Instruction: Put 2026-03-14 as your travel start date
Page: home
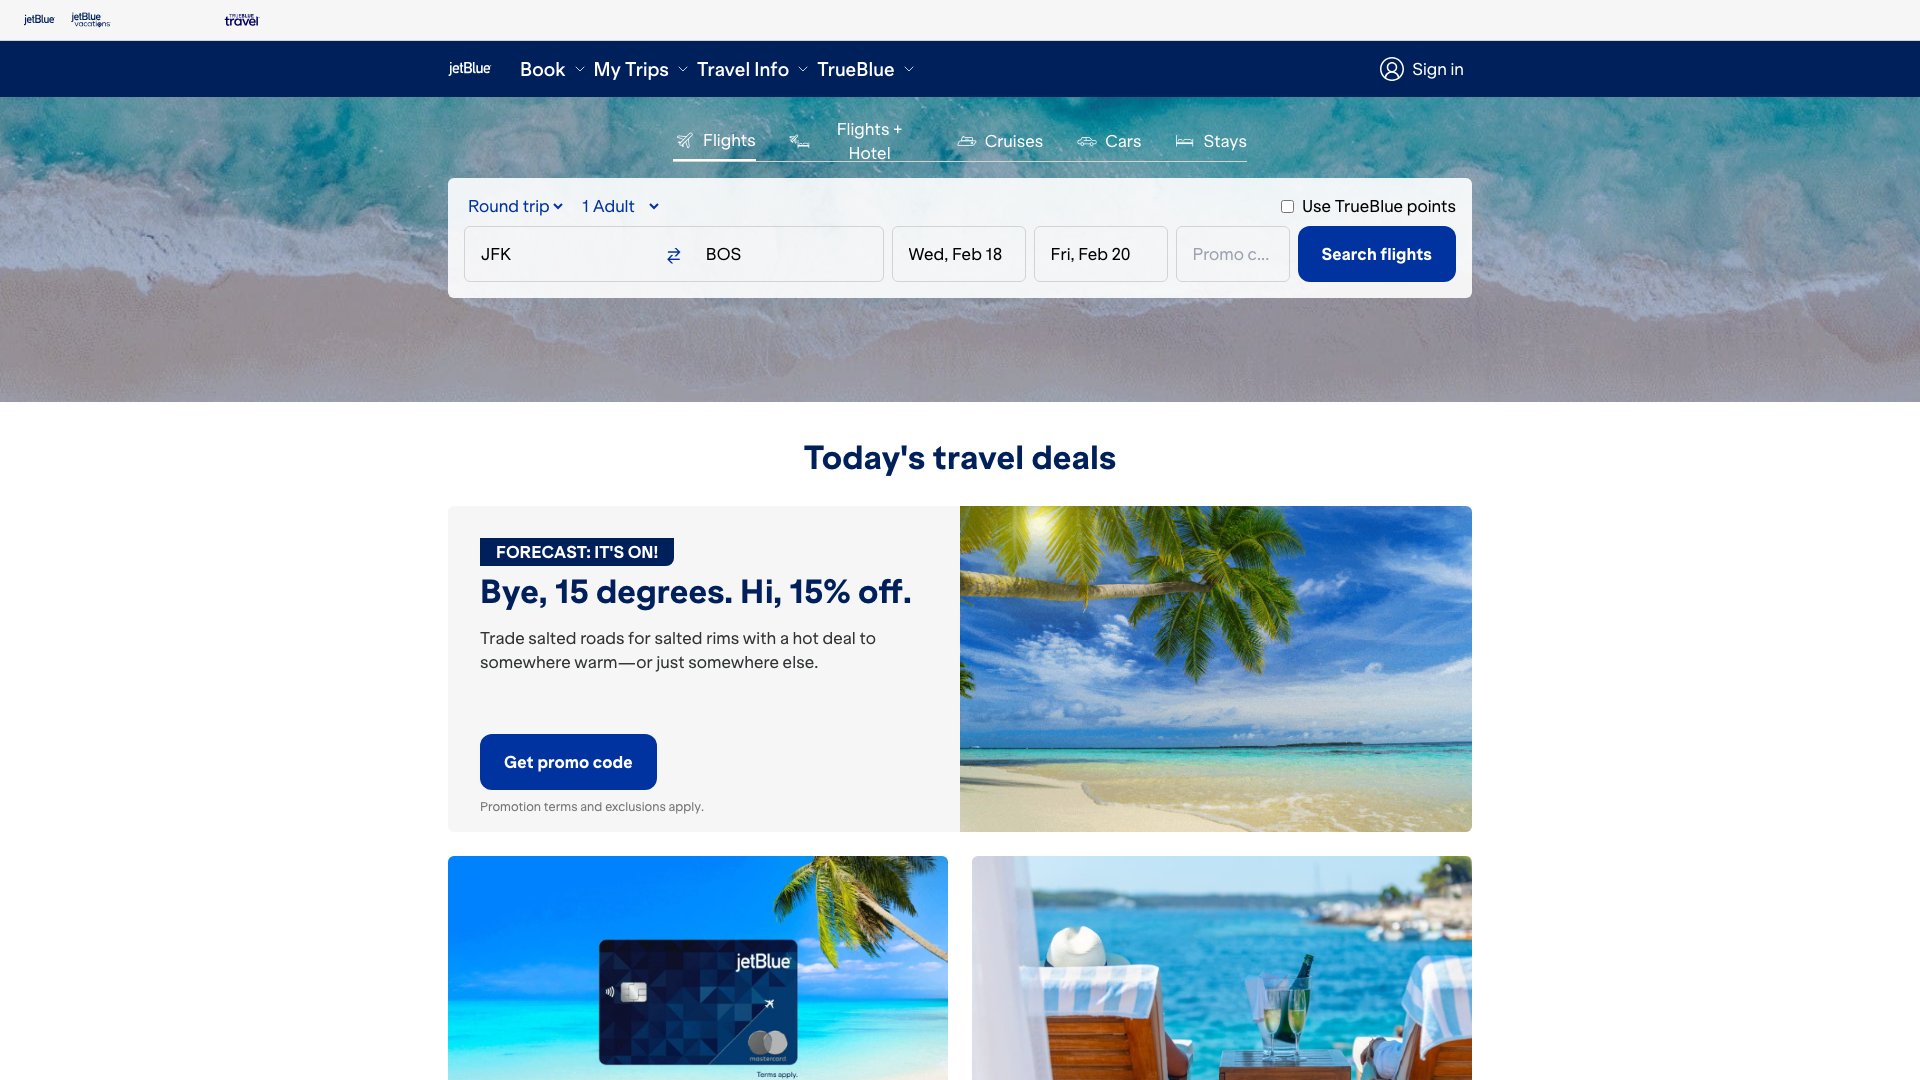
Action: type